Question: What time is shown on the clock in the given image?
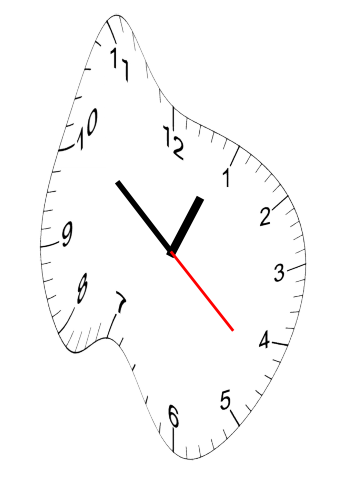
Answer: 12:51:22